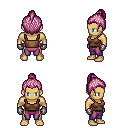
a pixel art fantasy rpg character, male body template, human, tanned skin, brown pirate shirt, magenta pants, pink short topknot hairstyle, metal gloves, four views (front, back, left, right), 2x2 character sprite sheet, small pixel art, hard edges, no anti-aliasing